Chest X-ray. View position: PA
Patient age: 21
Patient sex: M
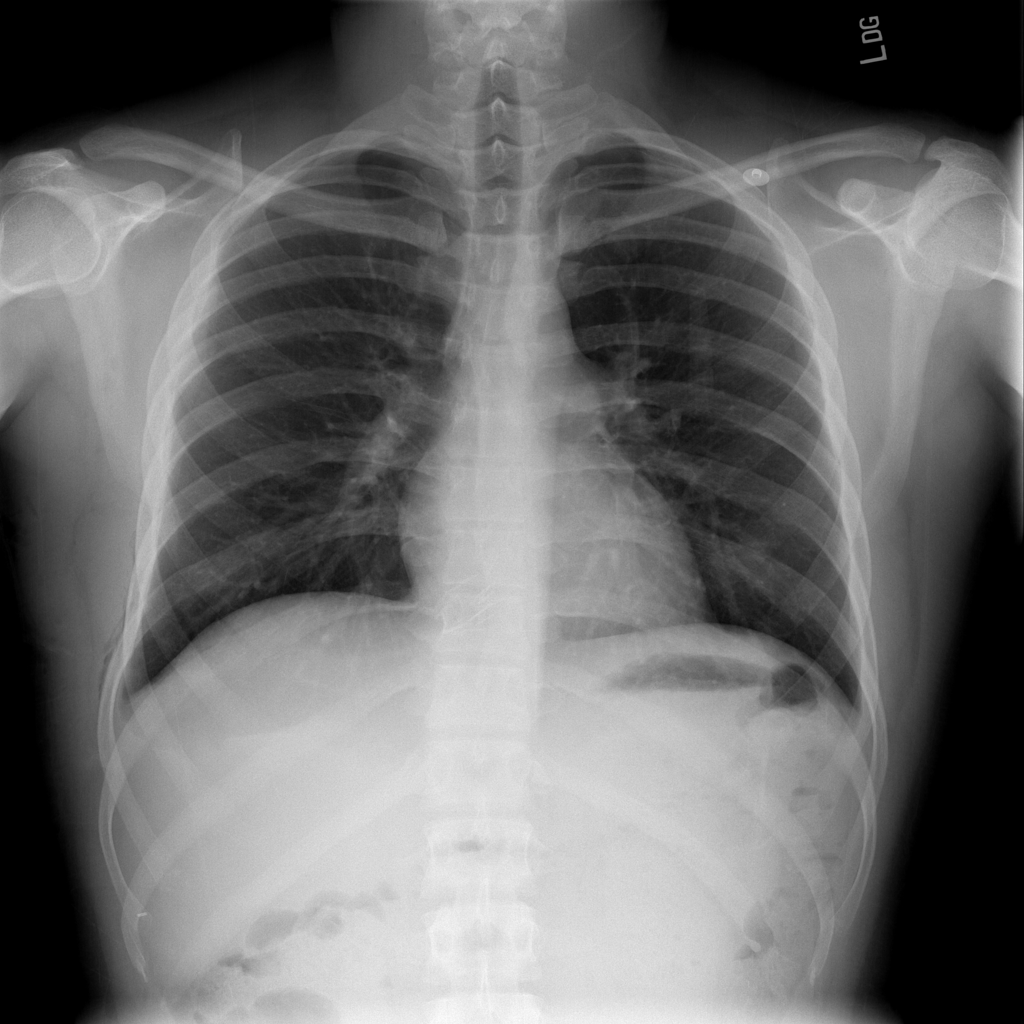
Finding: Pneumothorax